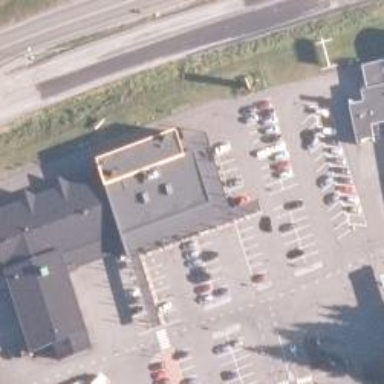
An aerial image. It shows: Retail building.